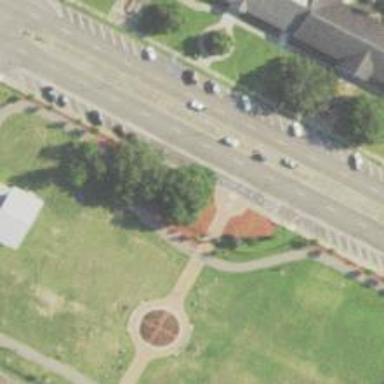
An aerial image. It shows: Memorial site with historic significance.